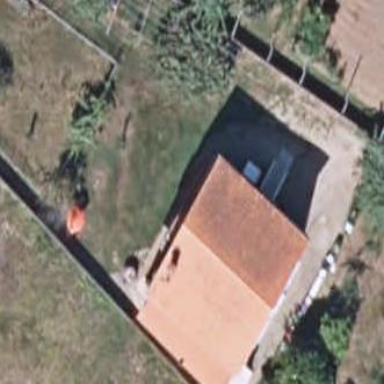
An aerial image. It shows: Simple and straightforward house.